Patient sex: M
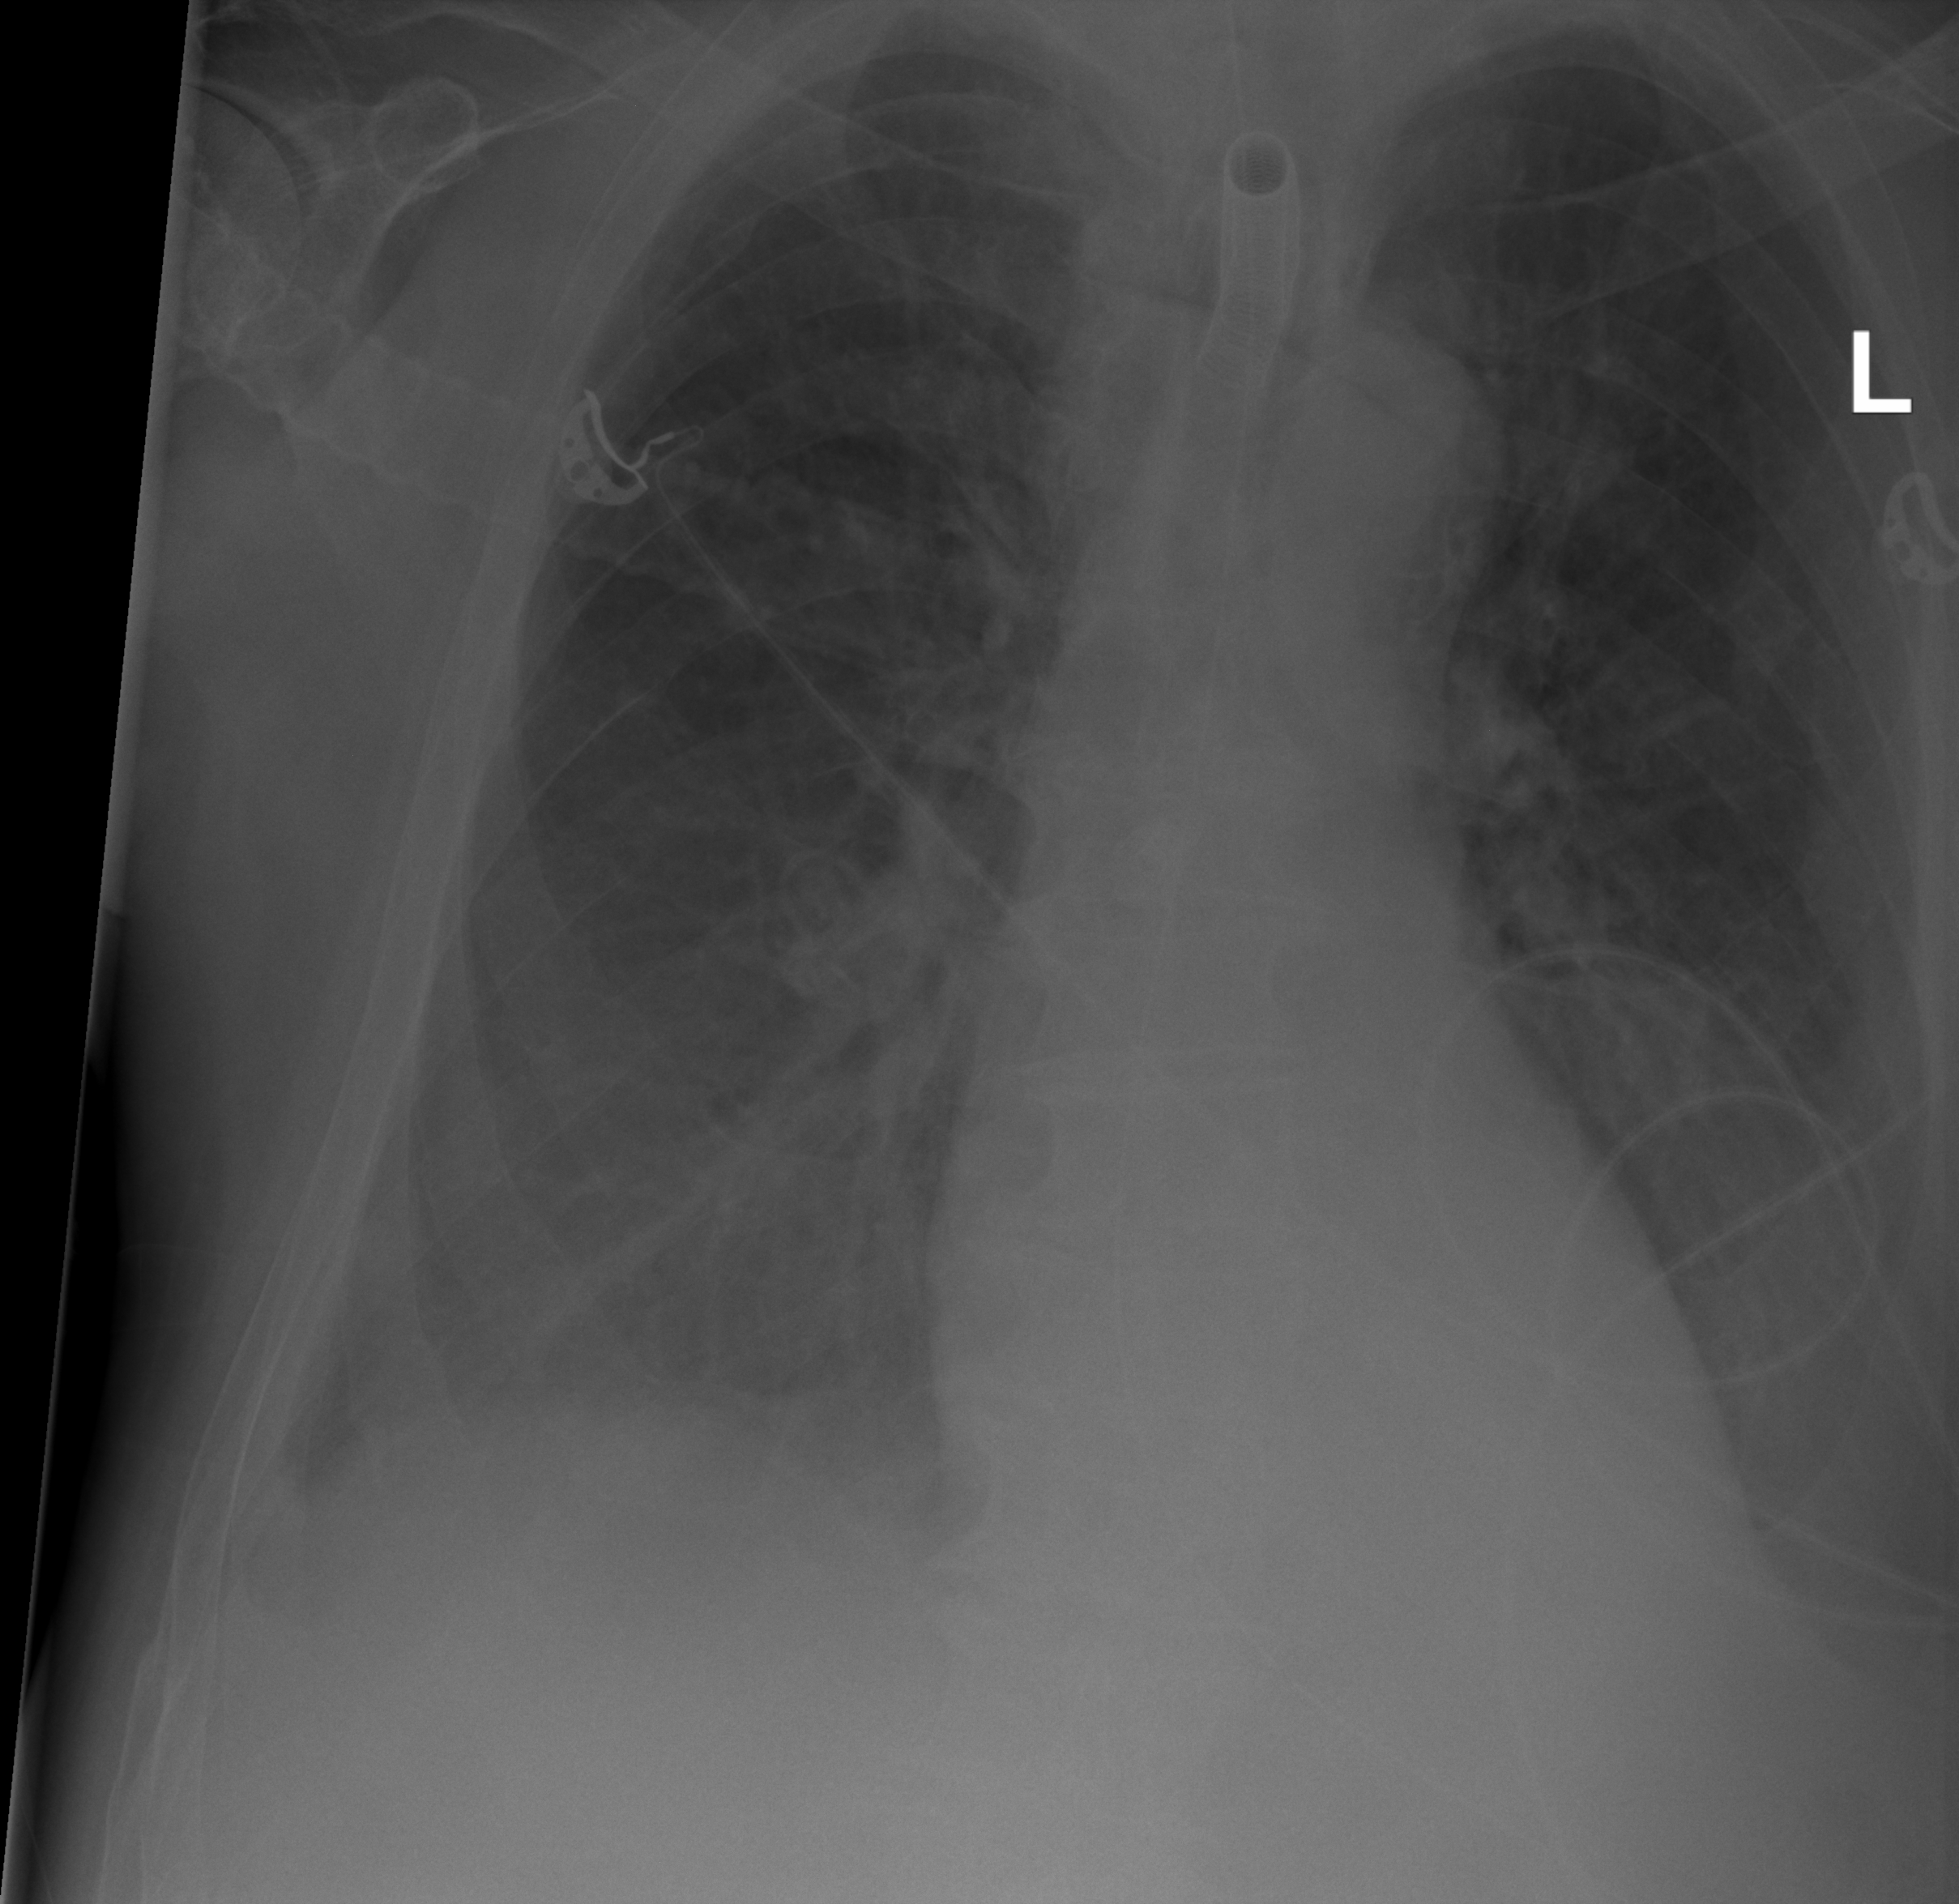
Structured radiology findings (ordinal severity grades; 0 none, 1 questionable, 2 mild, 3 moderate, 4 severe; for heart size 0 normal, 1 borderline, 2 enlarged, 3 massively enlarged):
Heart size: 0
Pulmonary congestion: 1
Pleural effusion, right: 2
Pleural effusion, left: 2
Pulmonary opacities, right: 0
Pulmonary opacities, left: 0
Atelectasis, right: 2
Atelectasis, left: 2